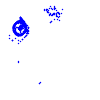
Particle: electron